Question: When using the Eclipse plugin, I get stuck at this step...

What's going on..? I enter a name.
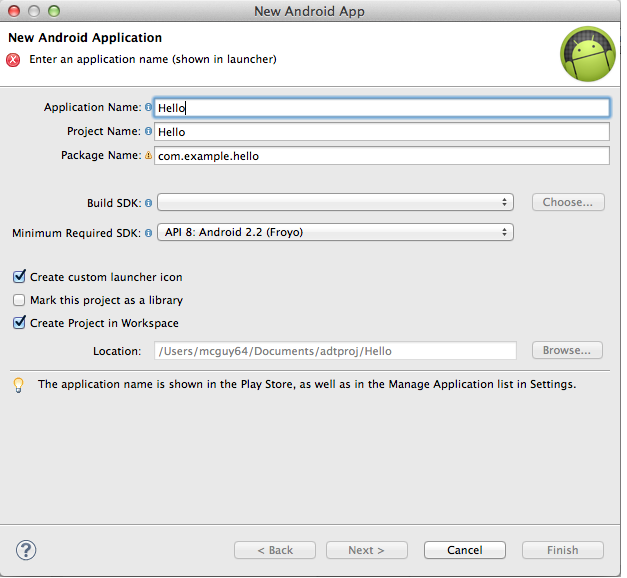
Answer: Since the Build SDK field is blank, this indicates you have installed part of the SDK, but none of the SDK Platforms. You need to have one or more SDK Platforms installed as well. Each of these has an API Level and Android version (e.g., Android 4.1 (API 16).
In Eclipse, go to Window -> Android SDK Manager. Select one or more SDK Platforms to install. As an example, the SDK Manager on my system shows shows several SDK Platforms are installed. Here's a partial view:

Note the various versions of the SDK Platform have a status of "Installed"